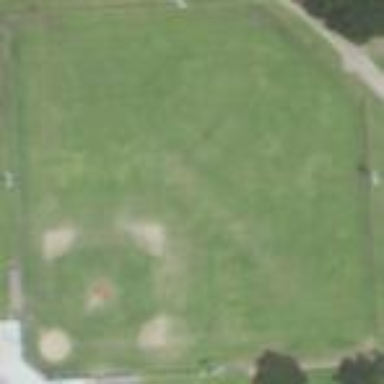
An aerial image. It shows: Baseball pitch for leisure land activities.